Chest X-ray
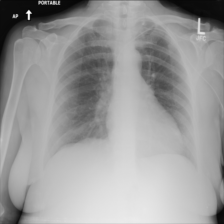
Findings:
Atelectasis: negative
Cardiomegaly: positive
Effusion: positive
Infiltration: positive
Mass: negative
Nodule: negative
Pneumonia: negative
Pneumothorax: negative
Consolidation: negative
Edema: negative
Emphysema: negative
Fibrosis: negative
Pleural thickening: negative
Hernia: negative